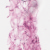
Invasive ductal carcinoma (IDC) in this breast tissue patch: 0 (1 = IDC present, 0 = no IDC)